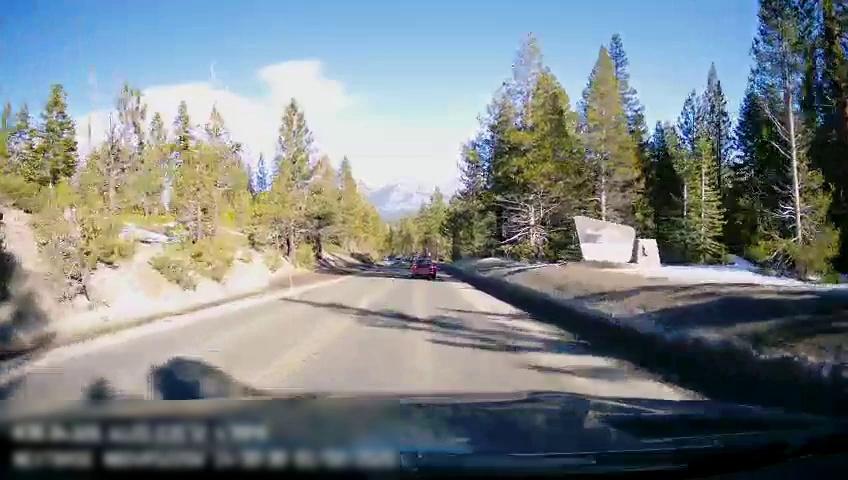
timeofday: Day
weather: Sunny
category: Drivable Space
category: Vehicles | Car